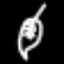
Label: leaf